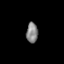
Tissue: prostate
Cell type: T cells
Senescence score: 0.7566
Nuclear area (px): 229
Mean DAPI intensity: 132.559